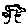
Label: tree